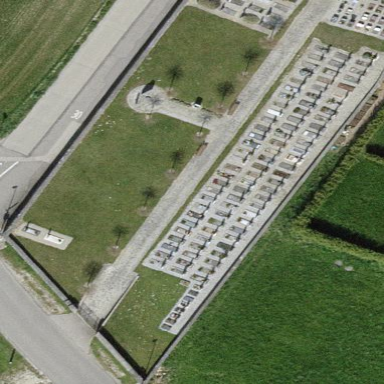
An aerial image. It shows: Cemetery.